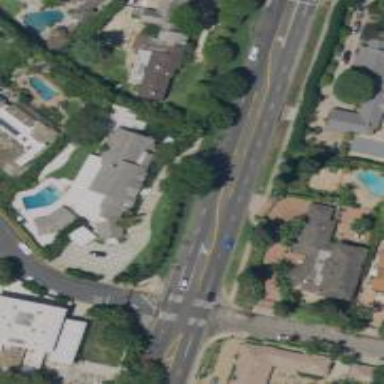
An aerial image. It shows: Secondary road with asphalt surface. It is lined with residential properties.